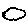
Label: cloud